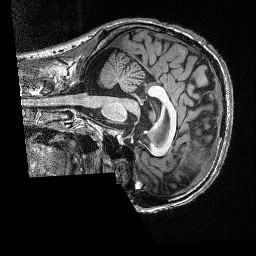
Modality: T1map
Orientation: sagittal